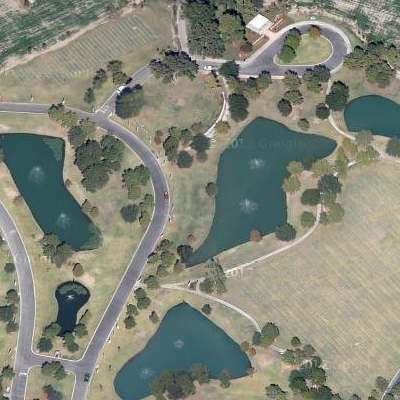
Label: RiverLake